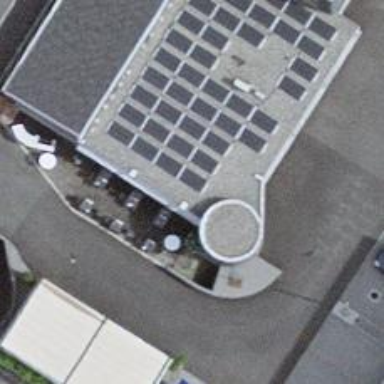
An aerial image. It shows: Restaurant.